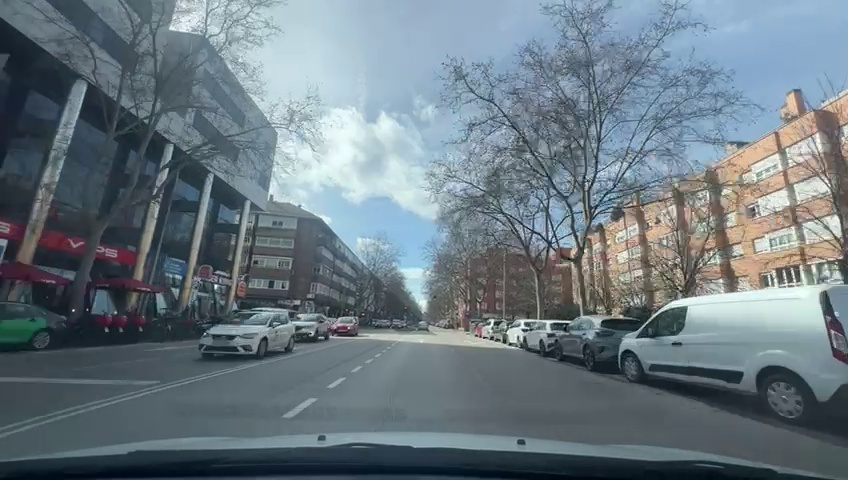
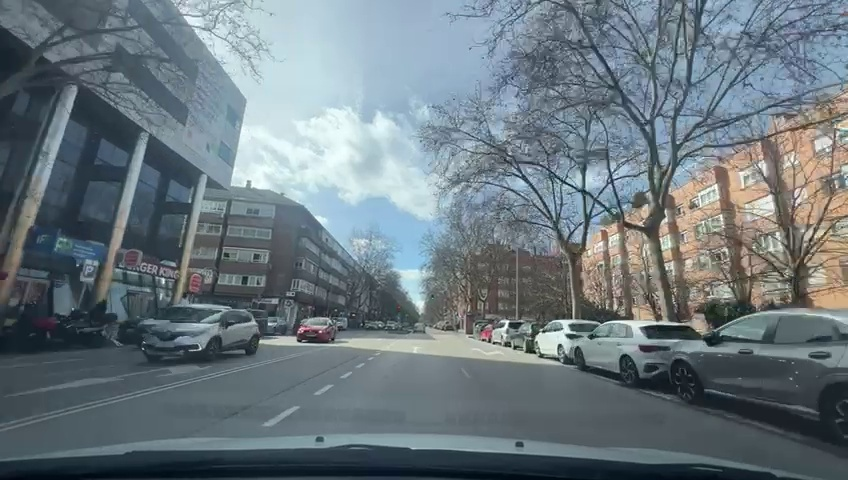
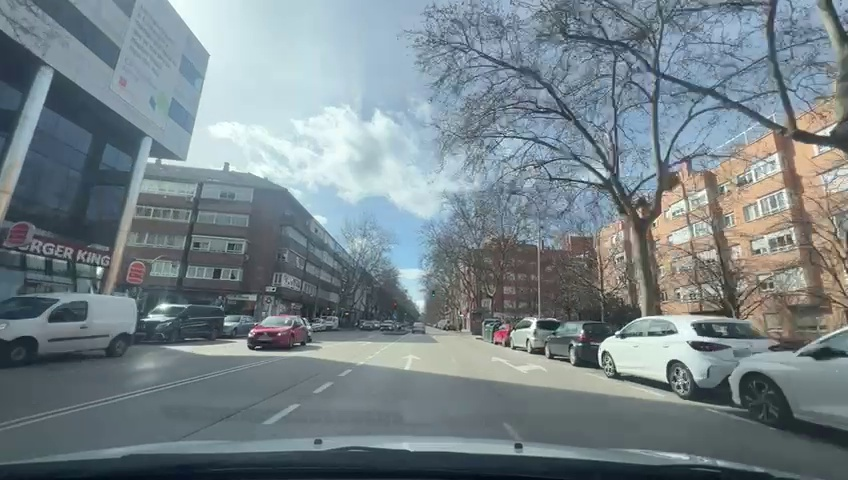
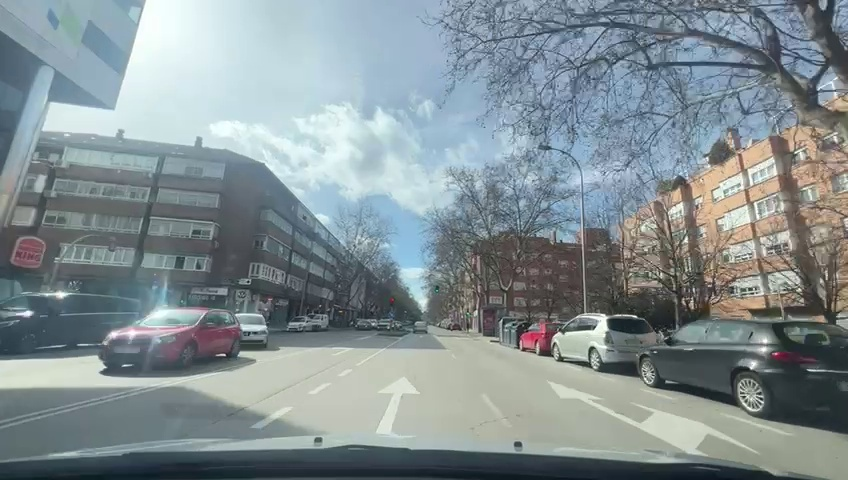
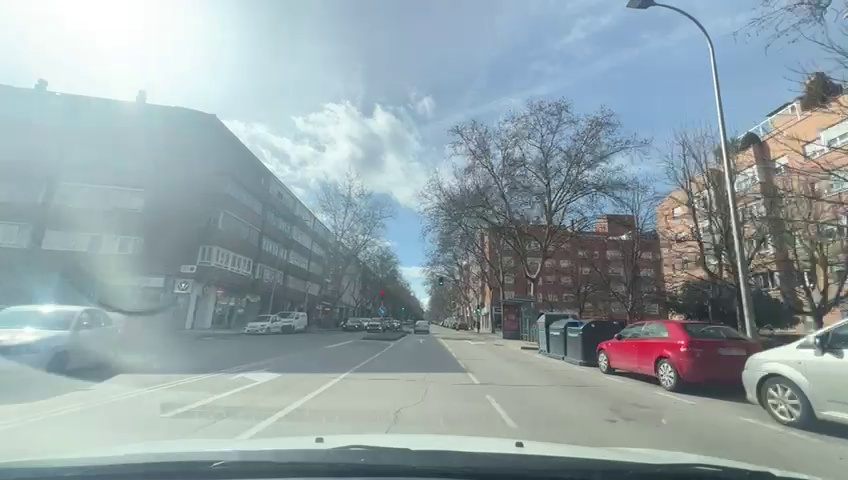
Situation: empty
Question: Is the ego vehicle traveling on a highway?
Answer: No
Reasoning: Ego vehicle is in an avenue

Situation: empty
Question: Is the ego vehicle entering or exiting a highway?
Answer: No
Reasoning: This is an urban avenue

Situation: empty
Question: Are speed bumps, crosswalks, or construction-related obstacles present in the ego lane?
Answer: No
Reasoning: There is a traffic light ahead with a crosswalk but it is not seen clearly

Situation: empty
Question: Do you observe any red traffic light regulating the ego lane?
Answer: No
Reasoning: There is a red light but it is regulating the left turn, not the ego lane which forces ego vehicle to continue straight